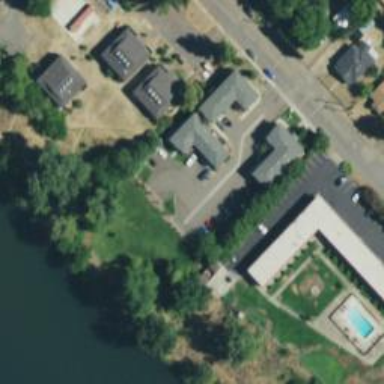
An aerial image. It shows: Motel building.